Question: I'm using Bootstrap 3, and have set my images to have a circle shape like so:
However, the images are coming out in more of a ellipse shape (see screenshot). I don't see anything in the base Bootstrap CSS that I would need to adjust. I've looked at a couple tutorials on this subject and none of them mention any extra tweaks. Additionally, I've edited the size of the image to no avail. What am I doing wrong?
'''
<div class='container'>
<div class='row'>
<div class='col-md-4'>
<img class='img-circle' src='img/family2.png' />
<h2>One</h2>
<p>Lorem ispum</p>
</div>
<div class='col-md-4'>
<img class='img-circle' src='img/fruit2.jpg' />
<h2>Two</h2>
<p>Lorem ispum</p>
</div>
<div class='col-md-4'>
<img class='img-circle' src='img/fruit2.jpg' />
<h2>Three</h2>
<p>Lorem ispum</p>
</div>
</div>
</div>
img {
display: block;
height: auto;
max-width: 100%;
}
'''

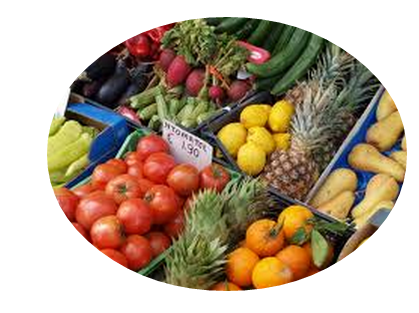
Answer: An image has to be a square in order for the styling to make it into a perfectly round circle. <URL>
'''
<img class='img-circle' src='..' />
'''
The following bootstrap styling is applied to the 'img-circle' element:
'''
.img-circle {
border-radius: 50%;
}
'''
Therefore if the image is rectangular, you will generate an ellipse-like shape. If you want to work around this, you would have to apply a mask over the image. Alternatively, you could probably also clip it.
You might be interested in the following question: <URL>.